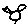
Label: bird